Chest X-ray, PA view. Patient: 65 years old, sex F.
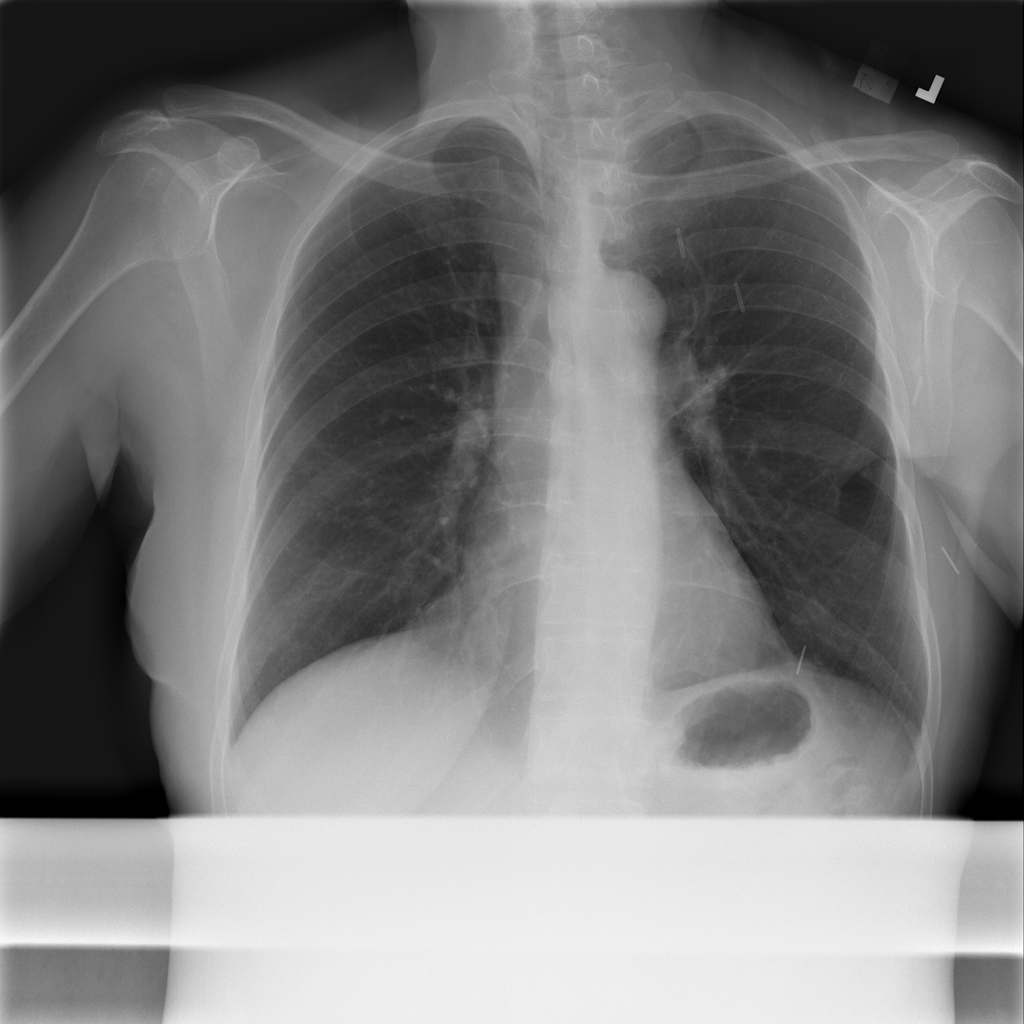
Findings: No Finding